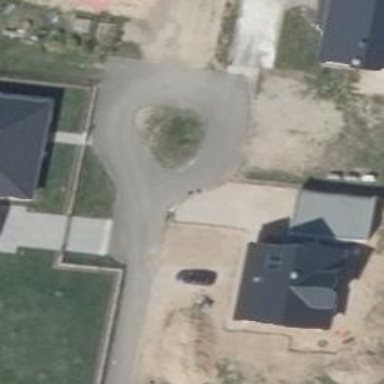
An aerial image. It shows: Turning loop on the road.